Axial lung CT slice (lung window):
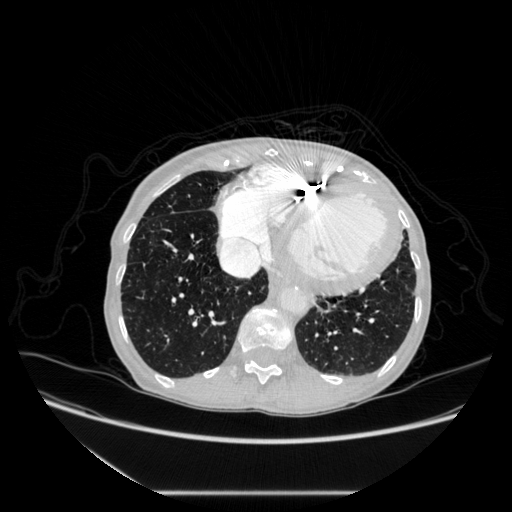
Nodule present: no